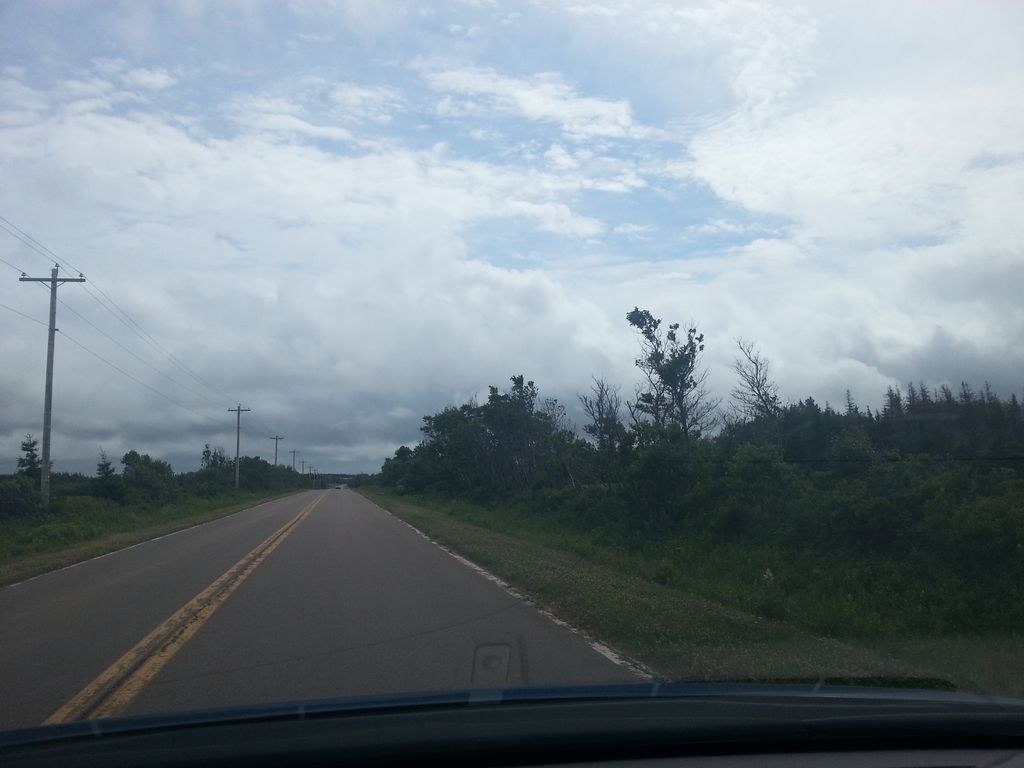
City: charlottetown